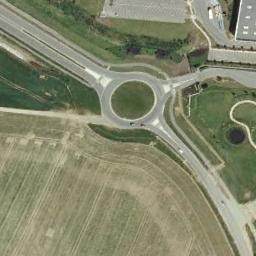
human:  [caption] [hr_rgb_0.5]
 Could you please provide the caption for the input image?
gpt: There are several moving vehicles on the road at the roundabout, And there are some buildings and a large area of ​​farmland around the roundabout .

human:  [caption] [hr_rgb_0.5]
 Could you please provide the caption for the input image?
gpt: The roundabout is next to the farmland and houses .

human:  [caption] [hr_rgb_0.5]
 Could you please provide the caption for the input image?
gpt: The roundabout is surrounded by grass .

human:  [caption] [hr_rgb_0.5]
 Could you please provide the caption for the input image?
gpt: The roundabout connects four roads and a lawn is in the middle of the roundabout .

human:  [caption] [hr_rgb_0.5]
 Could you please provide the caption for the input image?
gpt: There are some green lawns beside the roundabout .